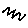
Label: zigzag